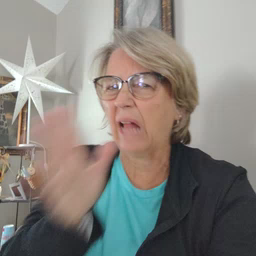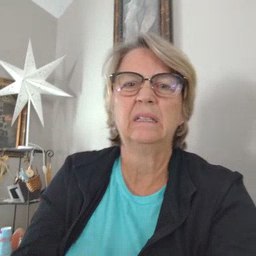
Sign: yucky